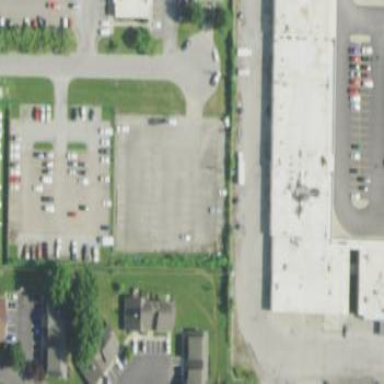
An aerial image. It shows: Parking area with surfaced finish.